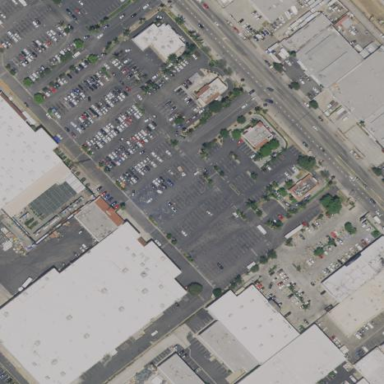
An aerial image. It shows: Retail area.